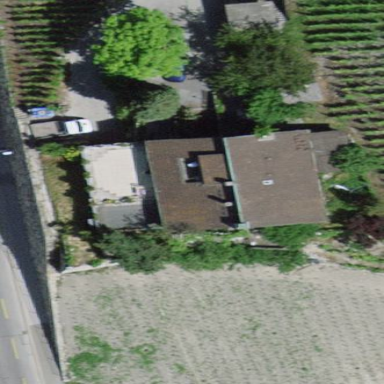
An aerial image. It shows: Detached building.